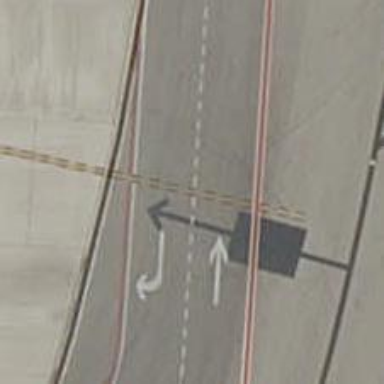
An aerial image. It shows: Airport parking position.